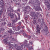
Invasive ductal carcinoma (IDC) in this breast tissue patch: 1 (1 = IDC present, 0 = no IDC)